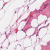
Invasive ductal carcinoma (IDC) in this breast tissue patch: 0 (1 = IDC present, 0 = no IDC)